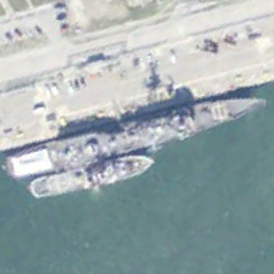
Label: Ticonderoga-class_cruiser